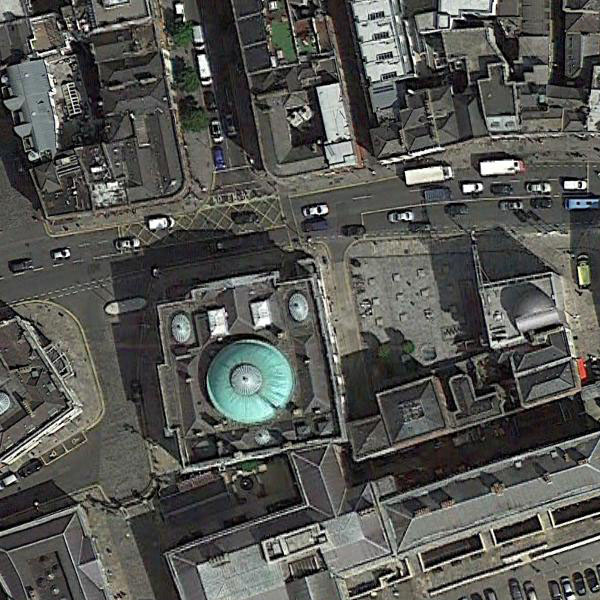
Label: Church